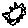
Label: sun